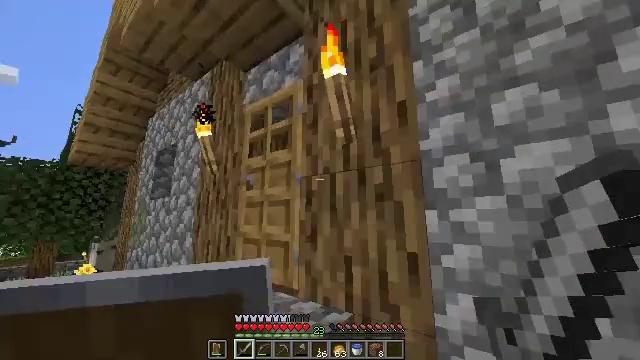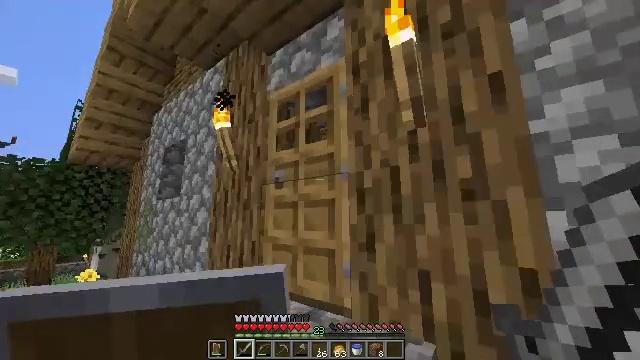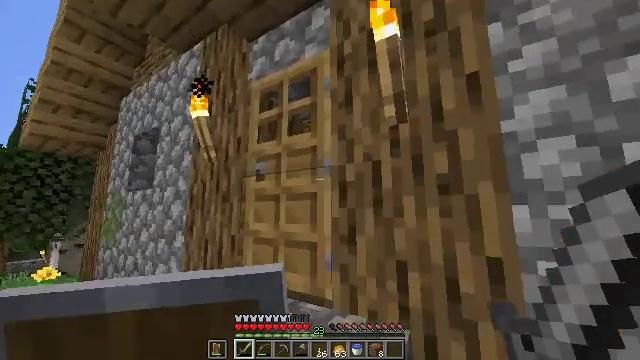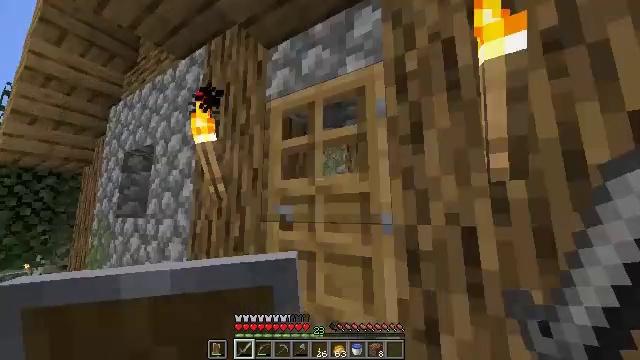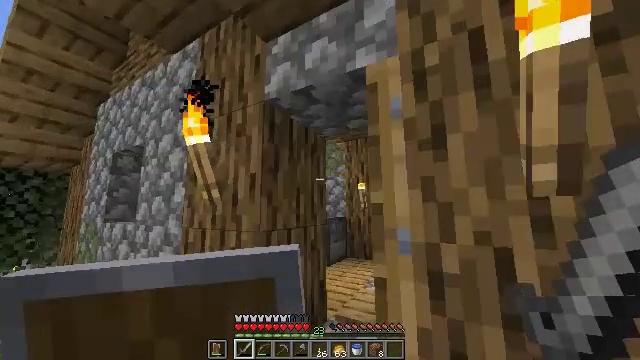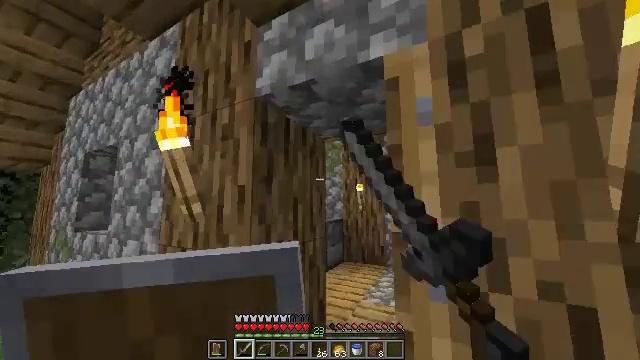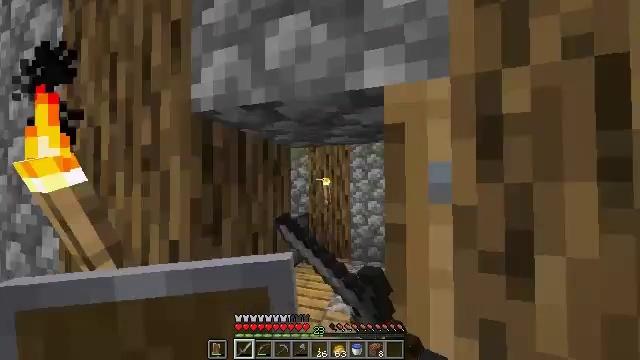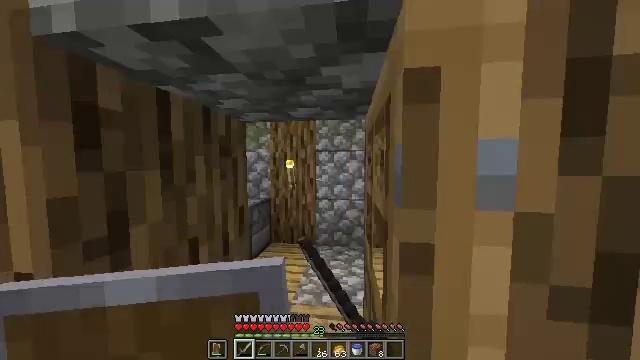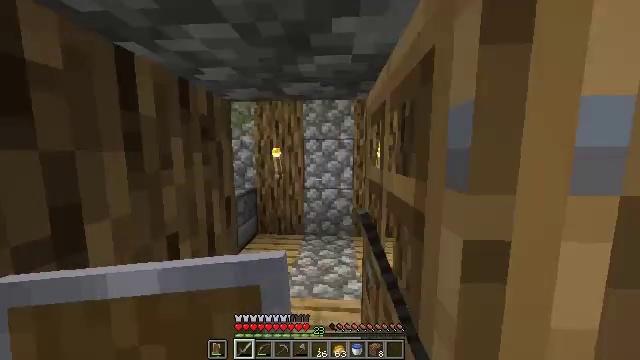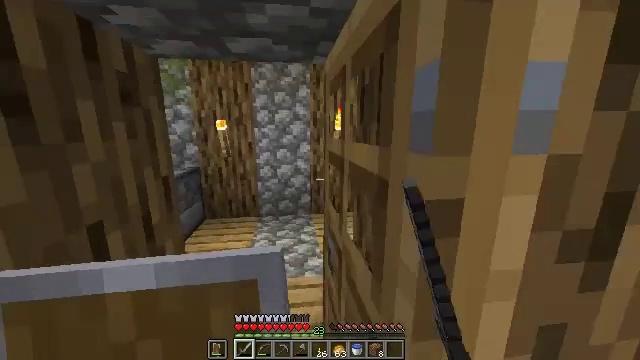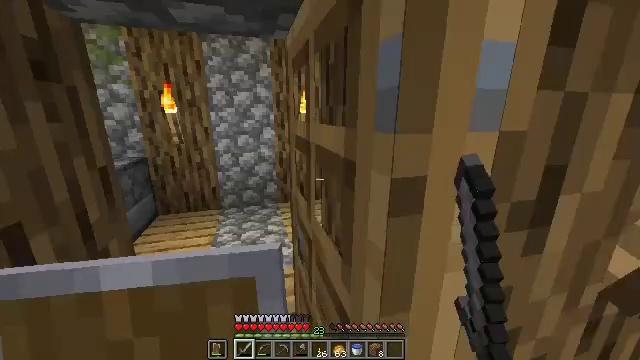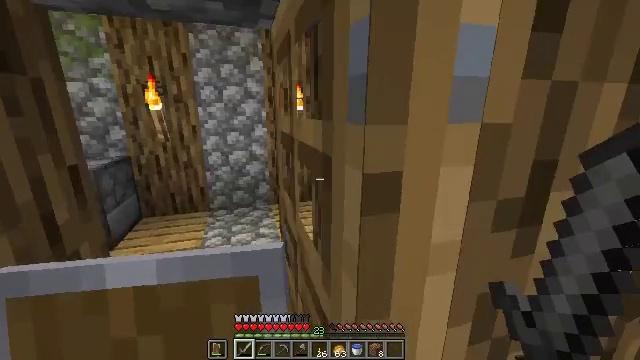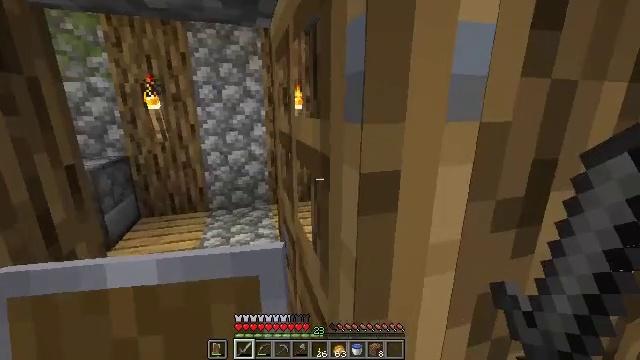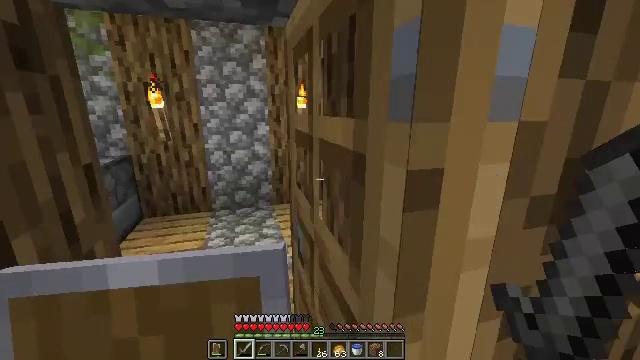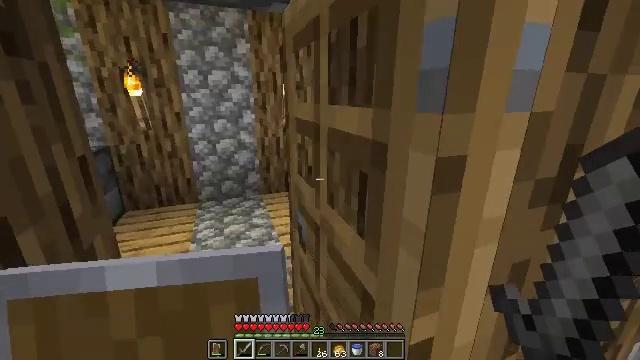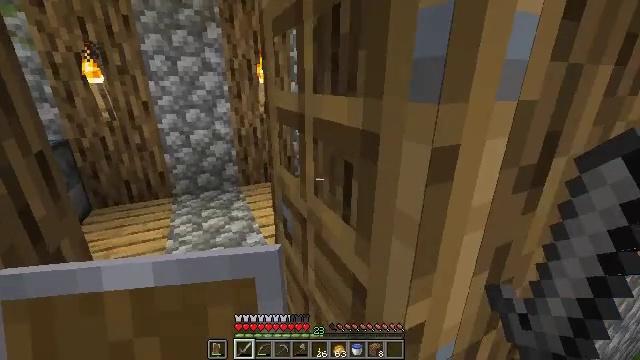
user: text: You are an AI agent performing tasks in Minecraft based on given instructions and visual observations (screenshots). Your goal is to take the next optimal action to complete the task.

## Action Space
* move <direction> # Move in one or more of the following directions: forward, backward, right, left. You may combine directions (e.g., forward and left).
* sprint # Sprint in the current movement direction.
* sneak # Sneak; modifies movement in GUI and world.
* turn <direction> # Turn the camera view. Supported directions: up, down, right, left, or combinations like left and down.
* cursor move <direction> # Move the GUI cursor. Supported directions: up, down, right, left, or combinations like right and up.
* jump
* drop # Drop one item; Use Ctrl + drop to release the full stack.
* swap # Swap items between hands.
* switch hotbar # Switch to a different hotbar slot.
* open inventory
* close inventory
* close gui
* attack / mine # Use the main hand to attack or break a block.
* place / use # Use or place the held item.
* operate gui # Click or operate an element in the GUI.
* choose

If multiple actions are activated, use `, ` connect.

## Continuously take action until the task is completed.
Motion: motion action
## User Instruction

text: Use a crafting table to craft a blue bed.
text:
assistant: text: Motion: move forward and move left
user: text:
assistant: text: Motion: move forward and move left, turn right and down
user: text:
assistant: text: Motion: move forward, turn right
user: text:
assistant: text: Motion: move forward, use / place
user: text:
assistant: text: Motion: move forward, turn right, use / place
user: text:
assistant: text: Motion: move forward, turn right and down
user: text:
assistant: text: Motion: move forward, turn right and down
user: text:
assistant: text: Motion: move forward, turn right and down
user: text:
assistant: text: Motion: move forward, turn right and down
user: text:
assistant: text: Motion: move forward, turn right and down
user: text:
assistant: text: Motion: move forward
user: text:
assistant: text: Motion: move forward and move left
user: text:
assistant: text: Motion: move forward and move left
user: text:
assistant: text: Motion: move forward and move left, turn right and down
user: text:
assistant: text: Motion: move forward and move left, turn right and down
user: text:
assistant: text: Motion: move forward and move left, turn left
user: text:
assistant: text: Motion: move forward and move left
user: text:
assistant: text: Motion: move forward and move left
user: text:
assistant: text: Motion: move forward and move left, turn right
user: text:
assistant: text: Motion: move forward and move left, turn right
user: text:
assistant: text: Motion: move forward and move left, turn right and up
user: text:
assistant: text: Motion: move forward and move left, turn right and up
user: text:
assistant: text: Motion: move forward and move left
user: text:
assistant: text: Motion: move forward and move left, turn right and down
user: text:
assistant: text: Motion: move forward and move left, turn right and down
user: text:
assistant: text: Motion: move forward and move left, turn right and down
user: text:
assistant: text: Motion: move forward and move left, turn right and up
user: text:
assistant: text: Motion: move forward and move left, turn right and down
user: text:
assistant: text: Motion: move forward and move left, turn right and down
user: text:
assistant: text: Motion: move left, turn right and down